Interaction volume radius: 5 \u00c5
Interaction volume height: 10 \u00c5
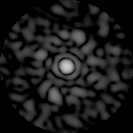
Disorder parameter: 0.7779